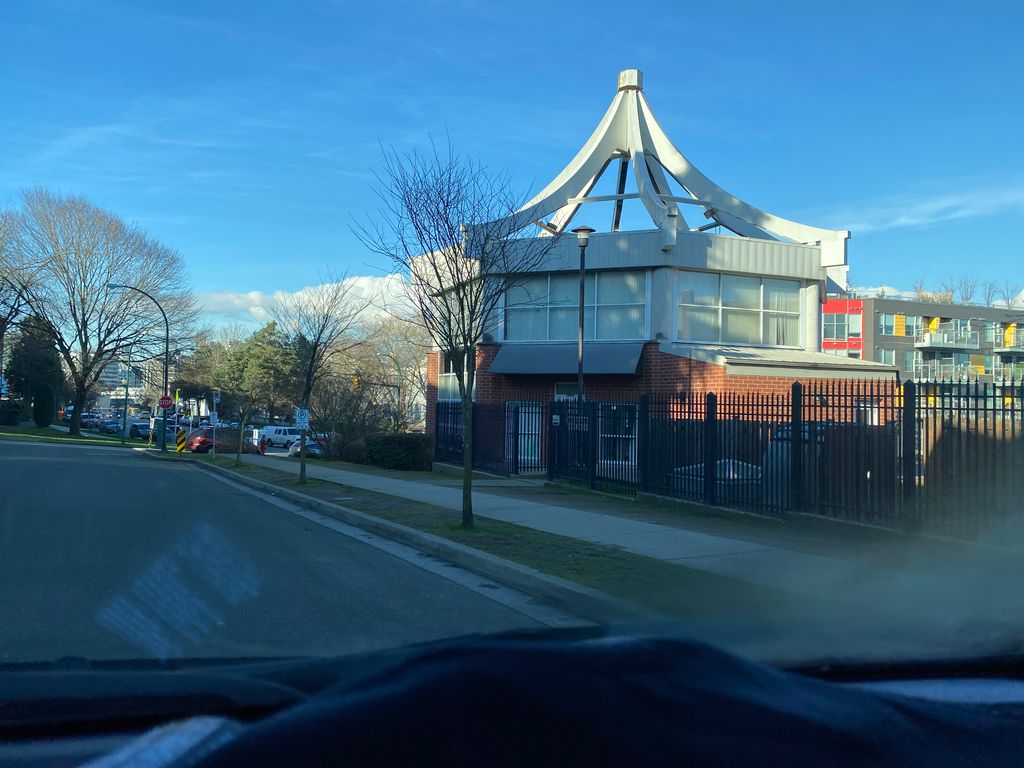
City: vancouver